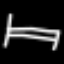
Label: bed